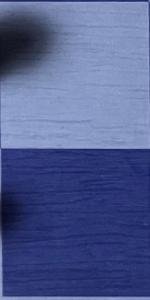
Label: Empty